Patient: sex M, age 53
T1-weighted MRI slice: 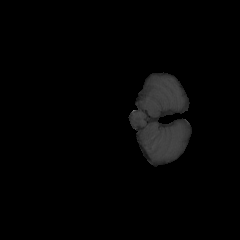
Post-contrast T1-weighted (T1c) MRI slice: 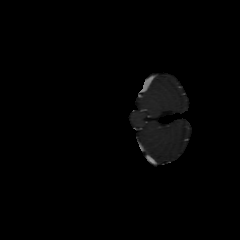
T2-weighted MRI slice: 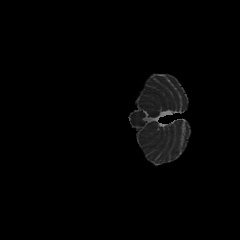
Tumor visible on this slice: no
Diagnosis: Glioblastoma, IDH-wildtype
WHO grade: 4